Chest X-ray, AP view. Patient: 46 years old, sex M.
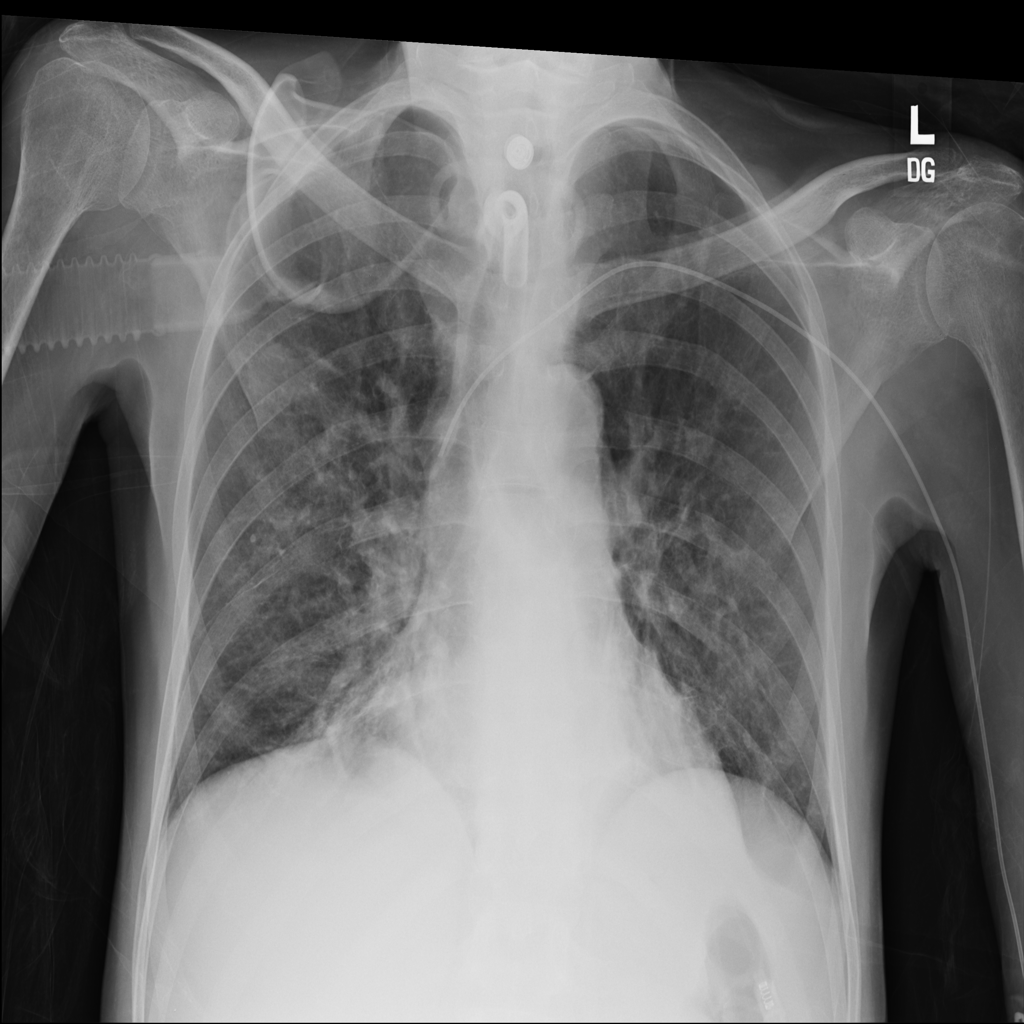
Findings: Consolidation